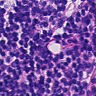
Metastatic tissue present: yes